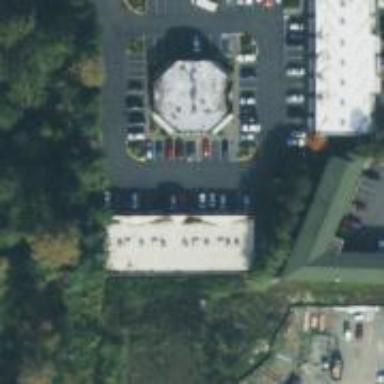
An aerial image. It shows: Clinic.